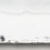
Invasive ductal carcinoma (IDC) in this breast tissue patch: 0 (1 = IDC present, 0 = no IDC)